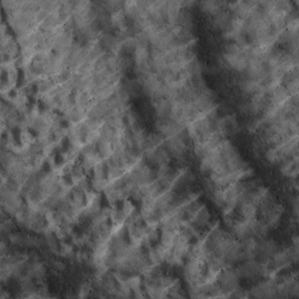
Label: non_frost